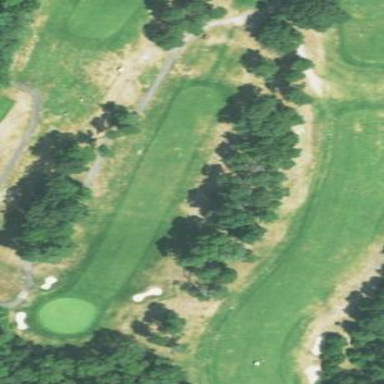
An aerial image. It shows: Grassy area designated as golf fairway.